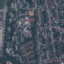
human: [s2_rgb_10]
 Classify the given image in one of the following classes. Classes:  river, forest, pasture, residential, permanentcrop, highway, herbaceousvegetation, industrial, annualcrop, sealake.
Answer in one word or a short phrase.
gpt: Residential